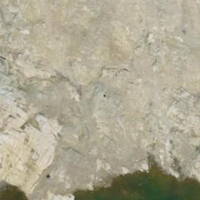
EUNIS habitat code: 48
Species observed at this site:
Androsace alpina